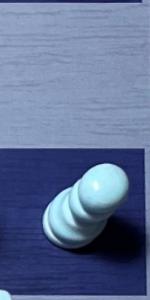
Label: Pawn_White